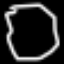
Label: octagon